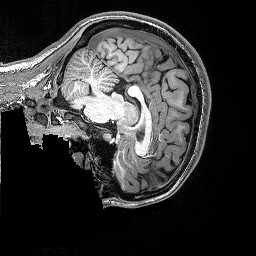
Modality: T1w
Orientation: sagittal